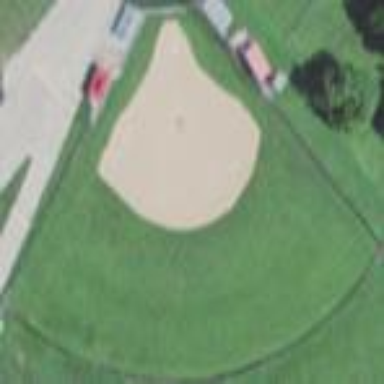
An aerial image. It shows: Baseball pitch for leisure land activities.